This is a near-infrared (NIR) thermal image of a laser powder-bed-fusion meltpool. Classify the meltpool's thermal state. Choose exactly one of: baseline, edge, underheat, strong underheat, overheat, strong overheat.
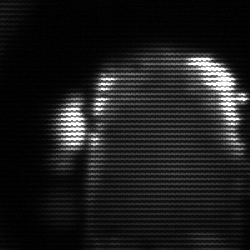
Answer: baseline